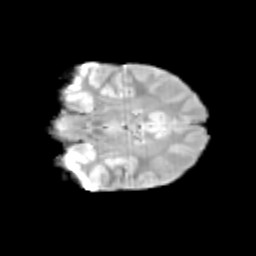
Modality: T2w
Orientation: coronal
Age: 11
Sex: male
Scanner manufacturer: siemens
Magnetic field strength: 3 T
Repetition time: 3.8 s
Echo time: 0.07 s